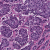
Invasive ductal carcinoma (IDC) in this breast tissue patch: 1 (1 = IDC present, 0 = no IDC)